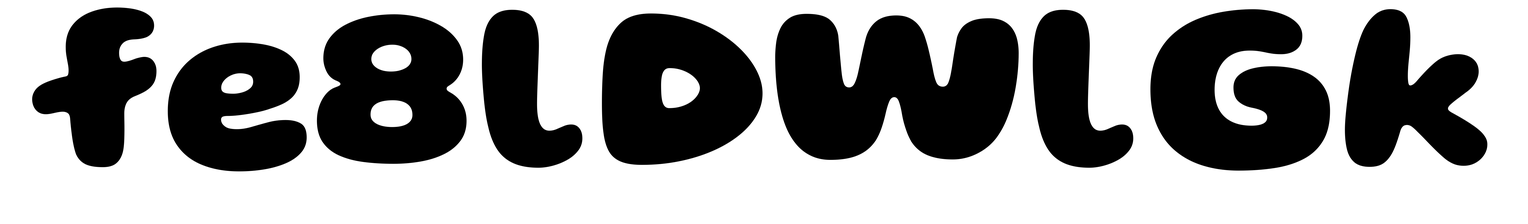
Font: Gluten_ExtraBold